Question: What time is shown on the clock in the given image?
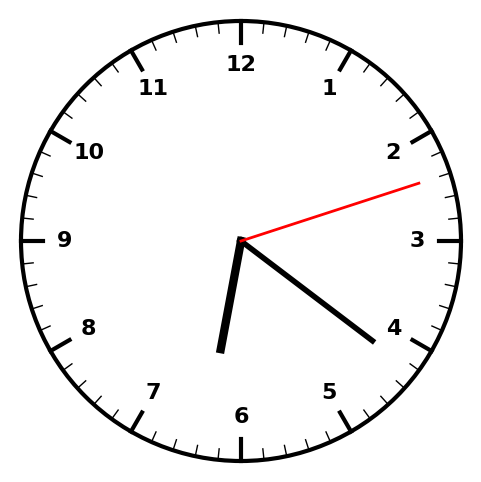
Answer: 06:21:12